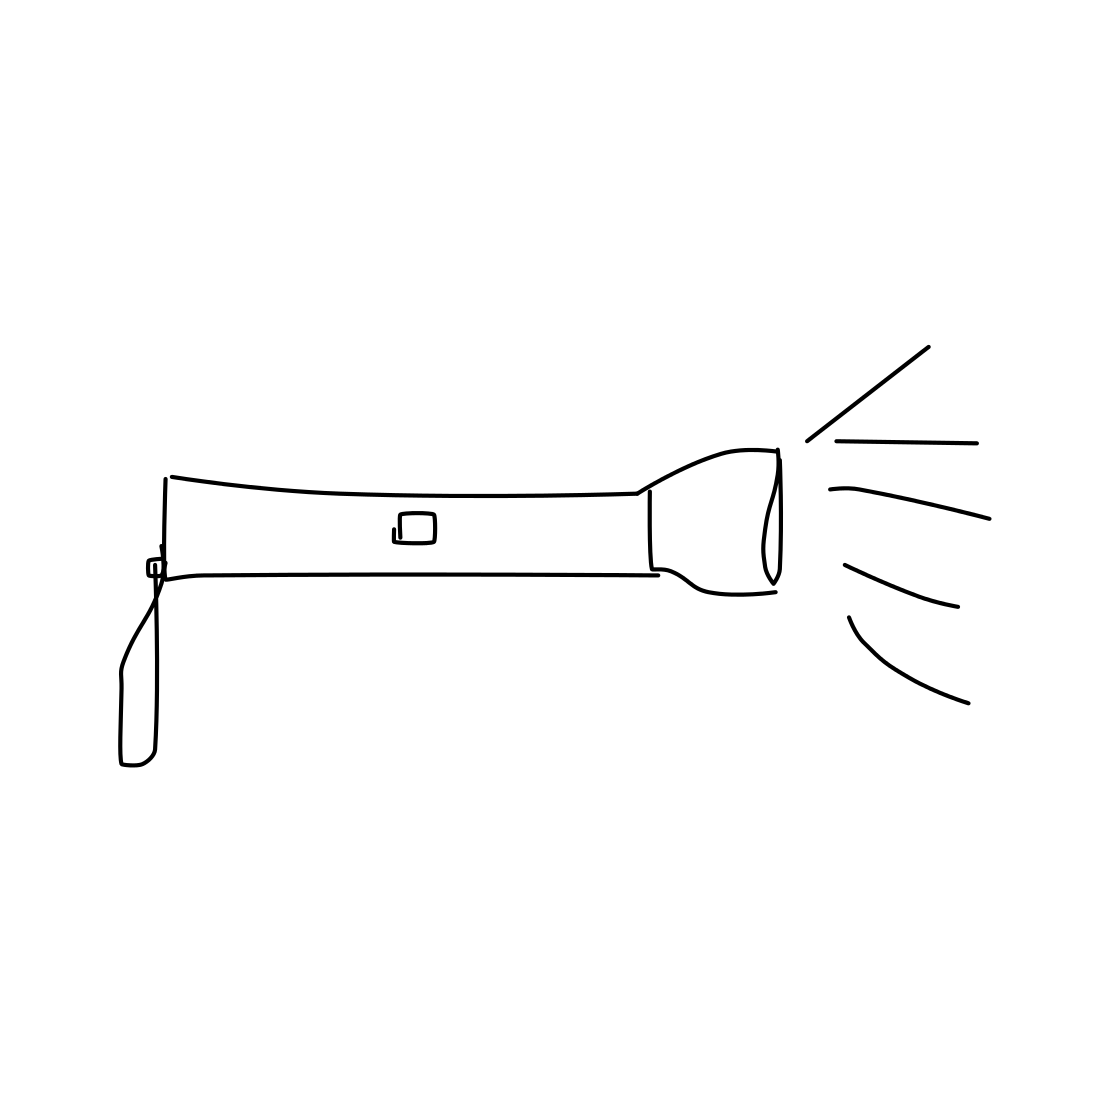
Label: flashlight